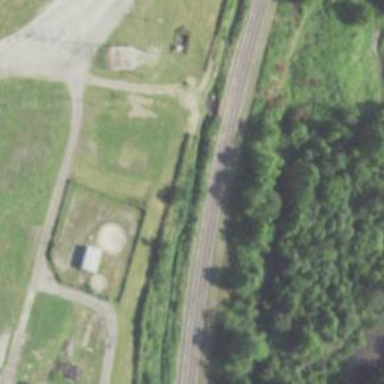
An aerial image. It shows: Railway track.